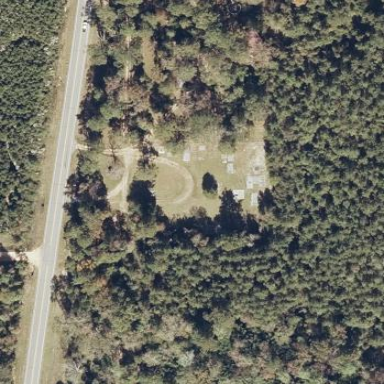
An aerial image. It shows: Cemetery with graves.